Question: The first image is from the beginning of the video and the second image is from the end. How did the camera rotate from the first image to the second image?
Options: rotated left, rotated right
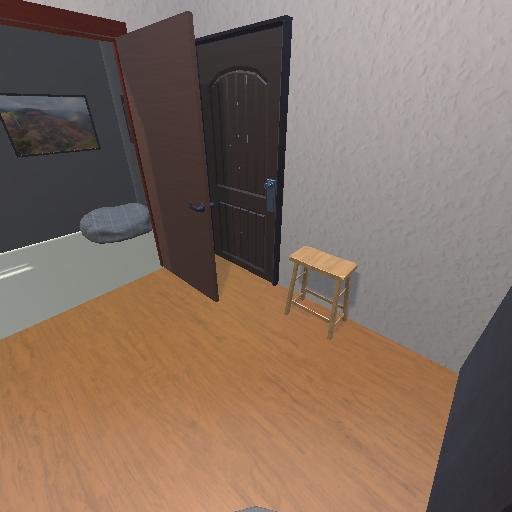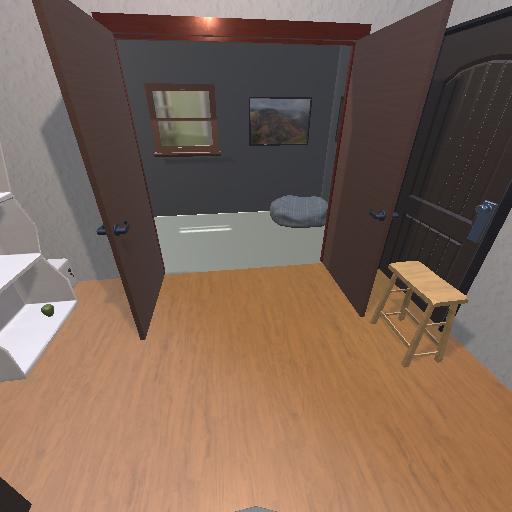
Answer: rotated left